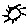
Label: sun